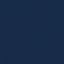
Land use / land cover class: SeaLake